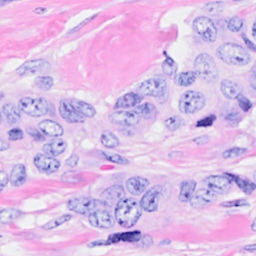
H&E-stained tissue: Breast